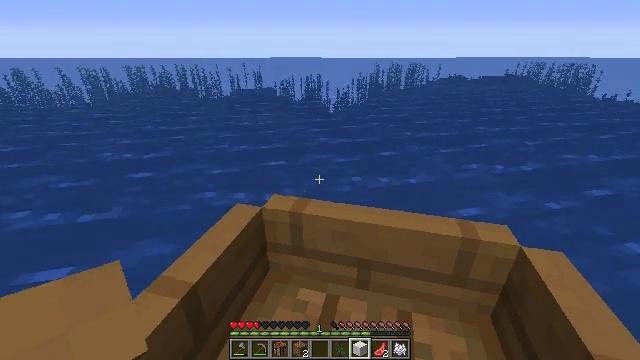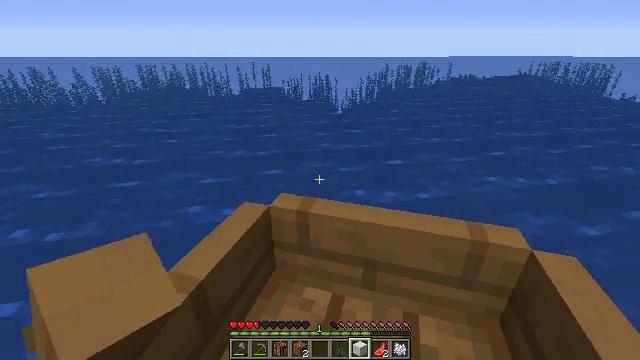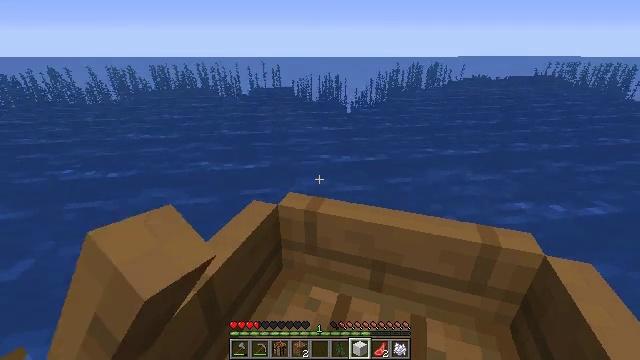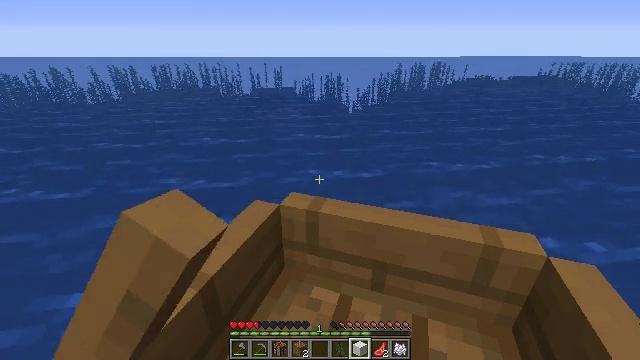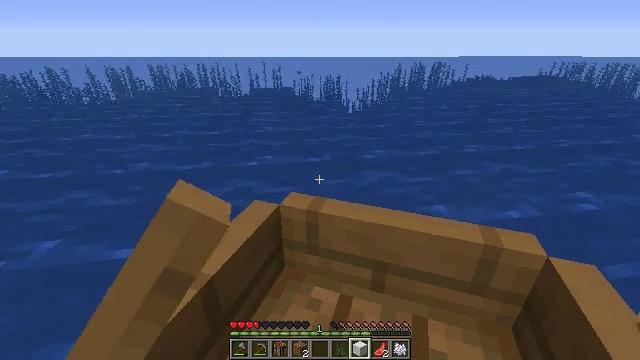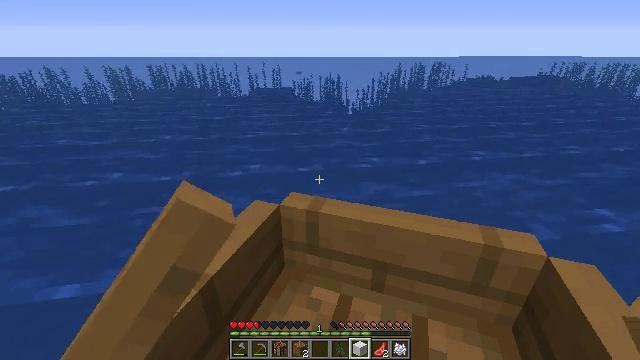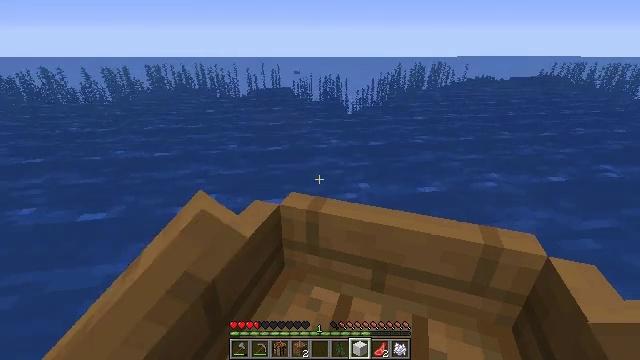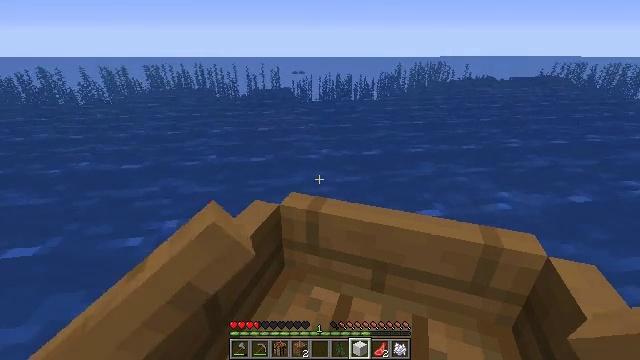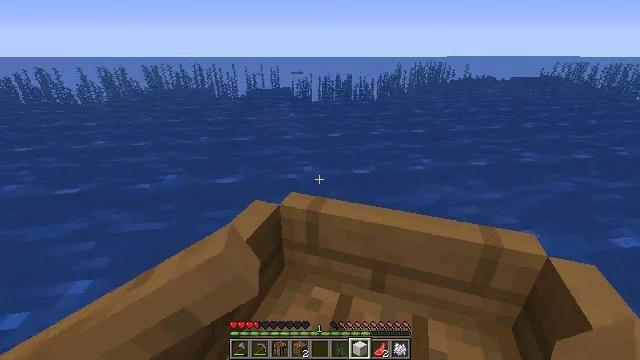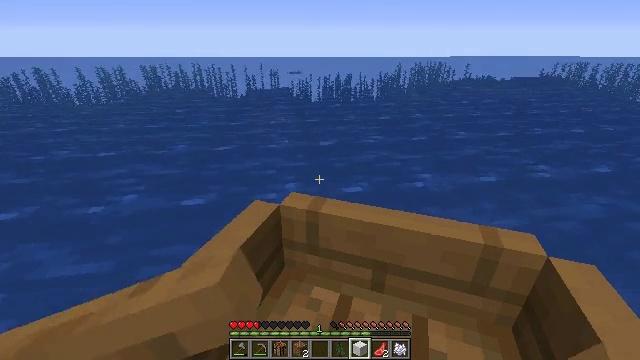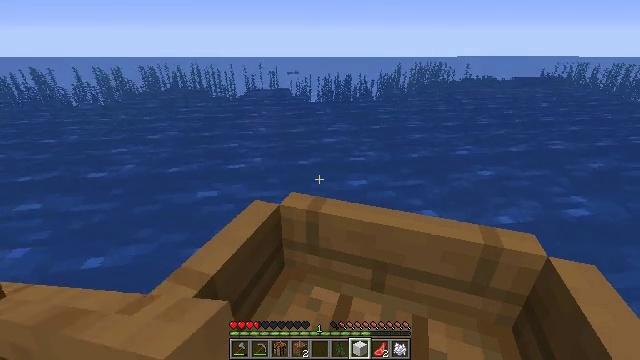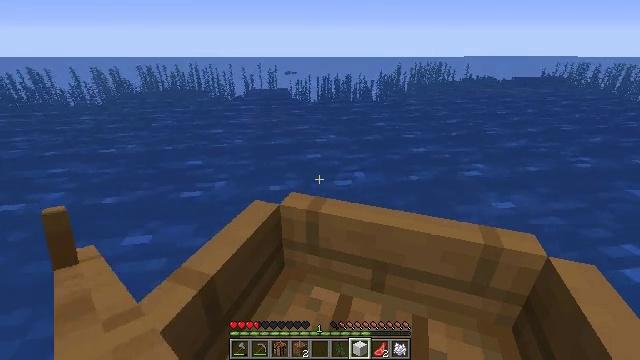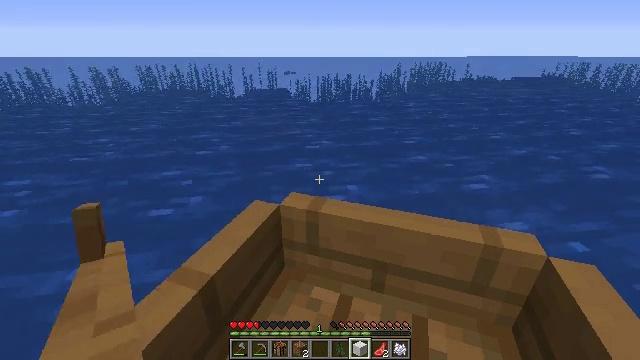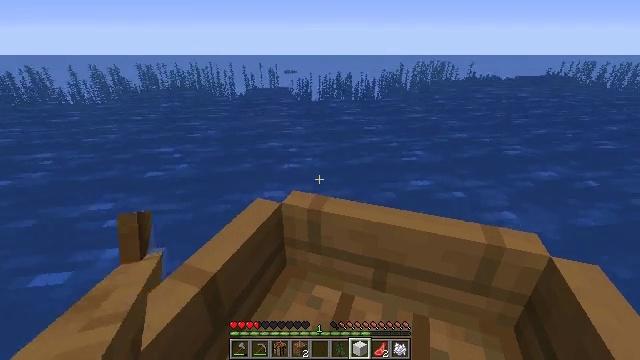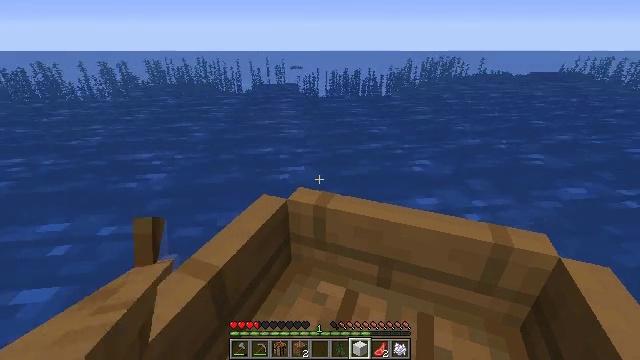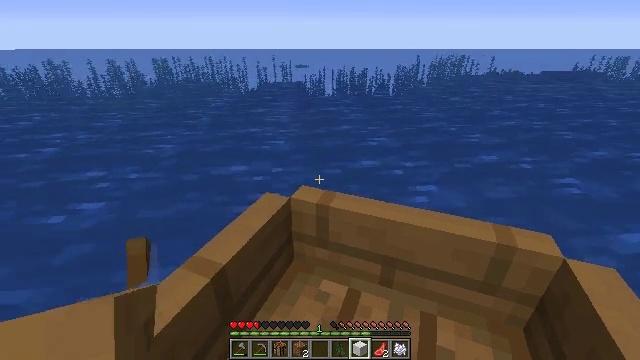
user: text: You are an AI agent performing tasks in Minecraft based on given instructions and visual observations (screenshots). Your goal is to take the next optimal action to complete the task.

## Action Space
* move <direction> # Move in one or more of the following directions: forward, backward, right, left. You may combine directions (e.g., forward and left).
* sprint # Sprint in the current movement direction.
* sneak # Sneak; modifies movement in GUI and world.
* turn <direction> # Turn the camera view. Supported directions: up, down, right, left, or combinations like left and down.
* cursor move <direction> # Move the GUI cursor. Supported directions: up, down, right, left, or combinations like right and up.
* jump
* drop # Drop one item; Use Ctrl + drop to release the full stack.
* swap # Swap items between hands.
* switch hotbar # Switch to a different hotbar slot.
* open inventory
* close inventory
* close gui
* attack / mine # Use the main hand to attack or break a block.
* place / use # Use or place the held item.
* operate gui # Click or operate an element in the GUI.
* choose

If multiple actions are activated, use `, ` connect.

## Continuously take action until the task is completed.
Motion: motion action
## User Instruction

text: Regularly mine jungle stairs for reusing.
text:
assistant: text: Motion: move forward, turn left
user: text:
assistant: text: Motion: move forward, turn left
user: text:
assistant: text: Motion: move forward
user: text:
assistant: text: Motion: move forward
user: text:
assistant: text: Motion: move forward
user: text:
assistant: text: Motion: move forward
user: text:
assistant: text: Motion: move forward
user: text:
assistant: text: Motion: move forward
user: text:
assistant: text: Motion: move forward
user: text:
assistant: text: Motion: move forward
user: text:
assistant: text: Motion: move forward
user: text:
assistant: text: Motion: move forward
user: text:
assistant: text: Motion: move forward
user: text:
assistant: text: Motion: move forward and move left, turn left
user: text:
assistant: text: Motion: move forward and move left
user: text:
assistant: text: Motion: move forward, turn left
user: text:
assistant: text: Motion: move forward
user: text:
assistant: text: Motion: move forward
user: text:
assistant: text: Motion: move forward
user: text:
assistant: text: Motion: move forward
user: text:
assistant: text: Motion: move forward
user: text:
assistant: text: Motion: move forward
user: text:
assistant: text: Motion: move forward
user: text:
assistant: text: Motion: move forward
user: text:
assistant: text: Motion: move forward
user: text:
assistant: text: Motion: move forward
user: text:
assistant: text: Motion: move forward
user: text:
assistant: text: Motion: move forward
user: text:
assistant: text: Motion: move forward
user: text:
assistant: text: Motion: move forward